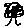
Label: tree